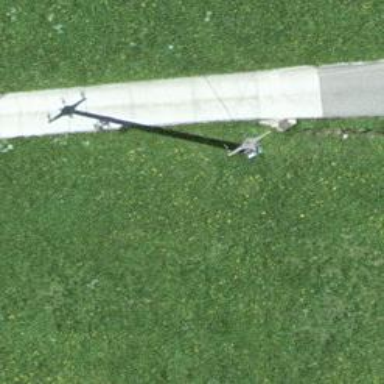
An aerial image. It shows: Minor power line.